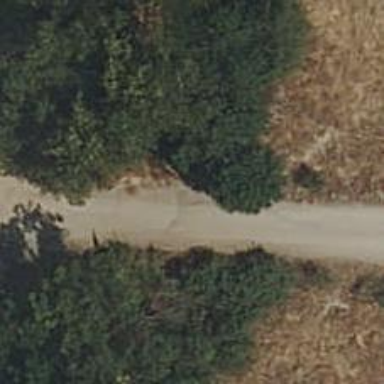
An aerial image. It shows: Gravel road bridge with unclassified status.